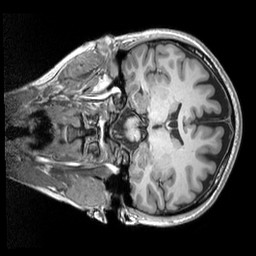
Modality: T1w
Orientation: coronal
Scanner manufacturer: siemens
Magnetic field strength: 3 T
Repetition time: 2.53 s
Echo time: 0.00298 s